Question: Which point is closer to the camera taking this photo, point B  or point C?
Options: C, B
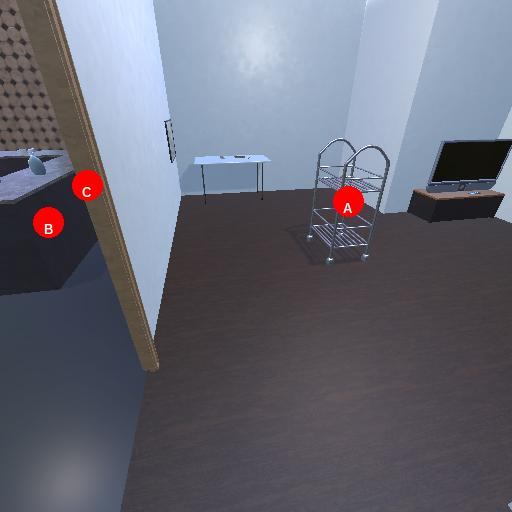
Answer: C